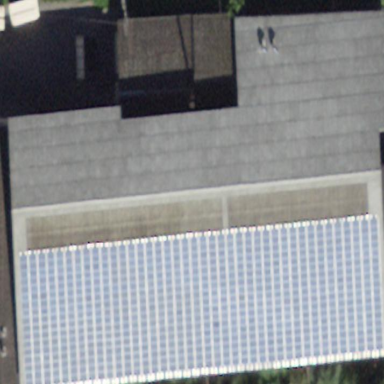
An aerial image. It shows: View of roof of building.